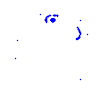
Particle: pion